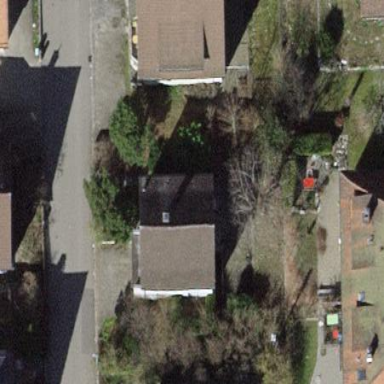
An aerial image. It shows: Residential building.